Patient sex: F
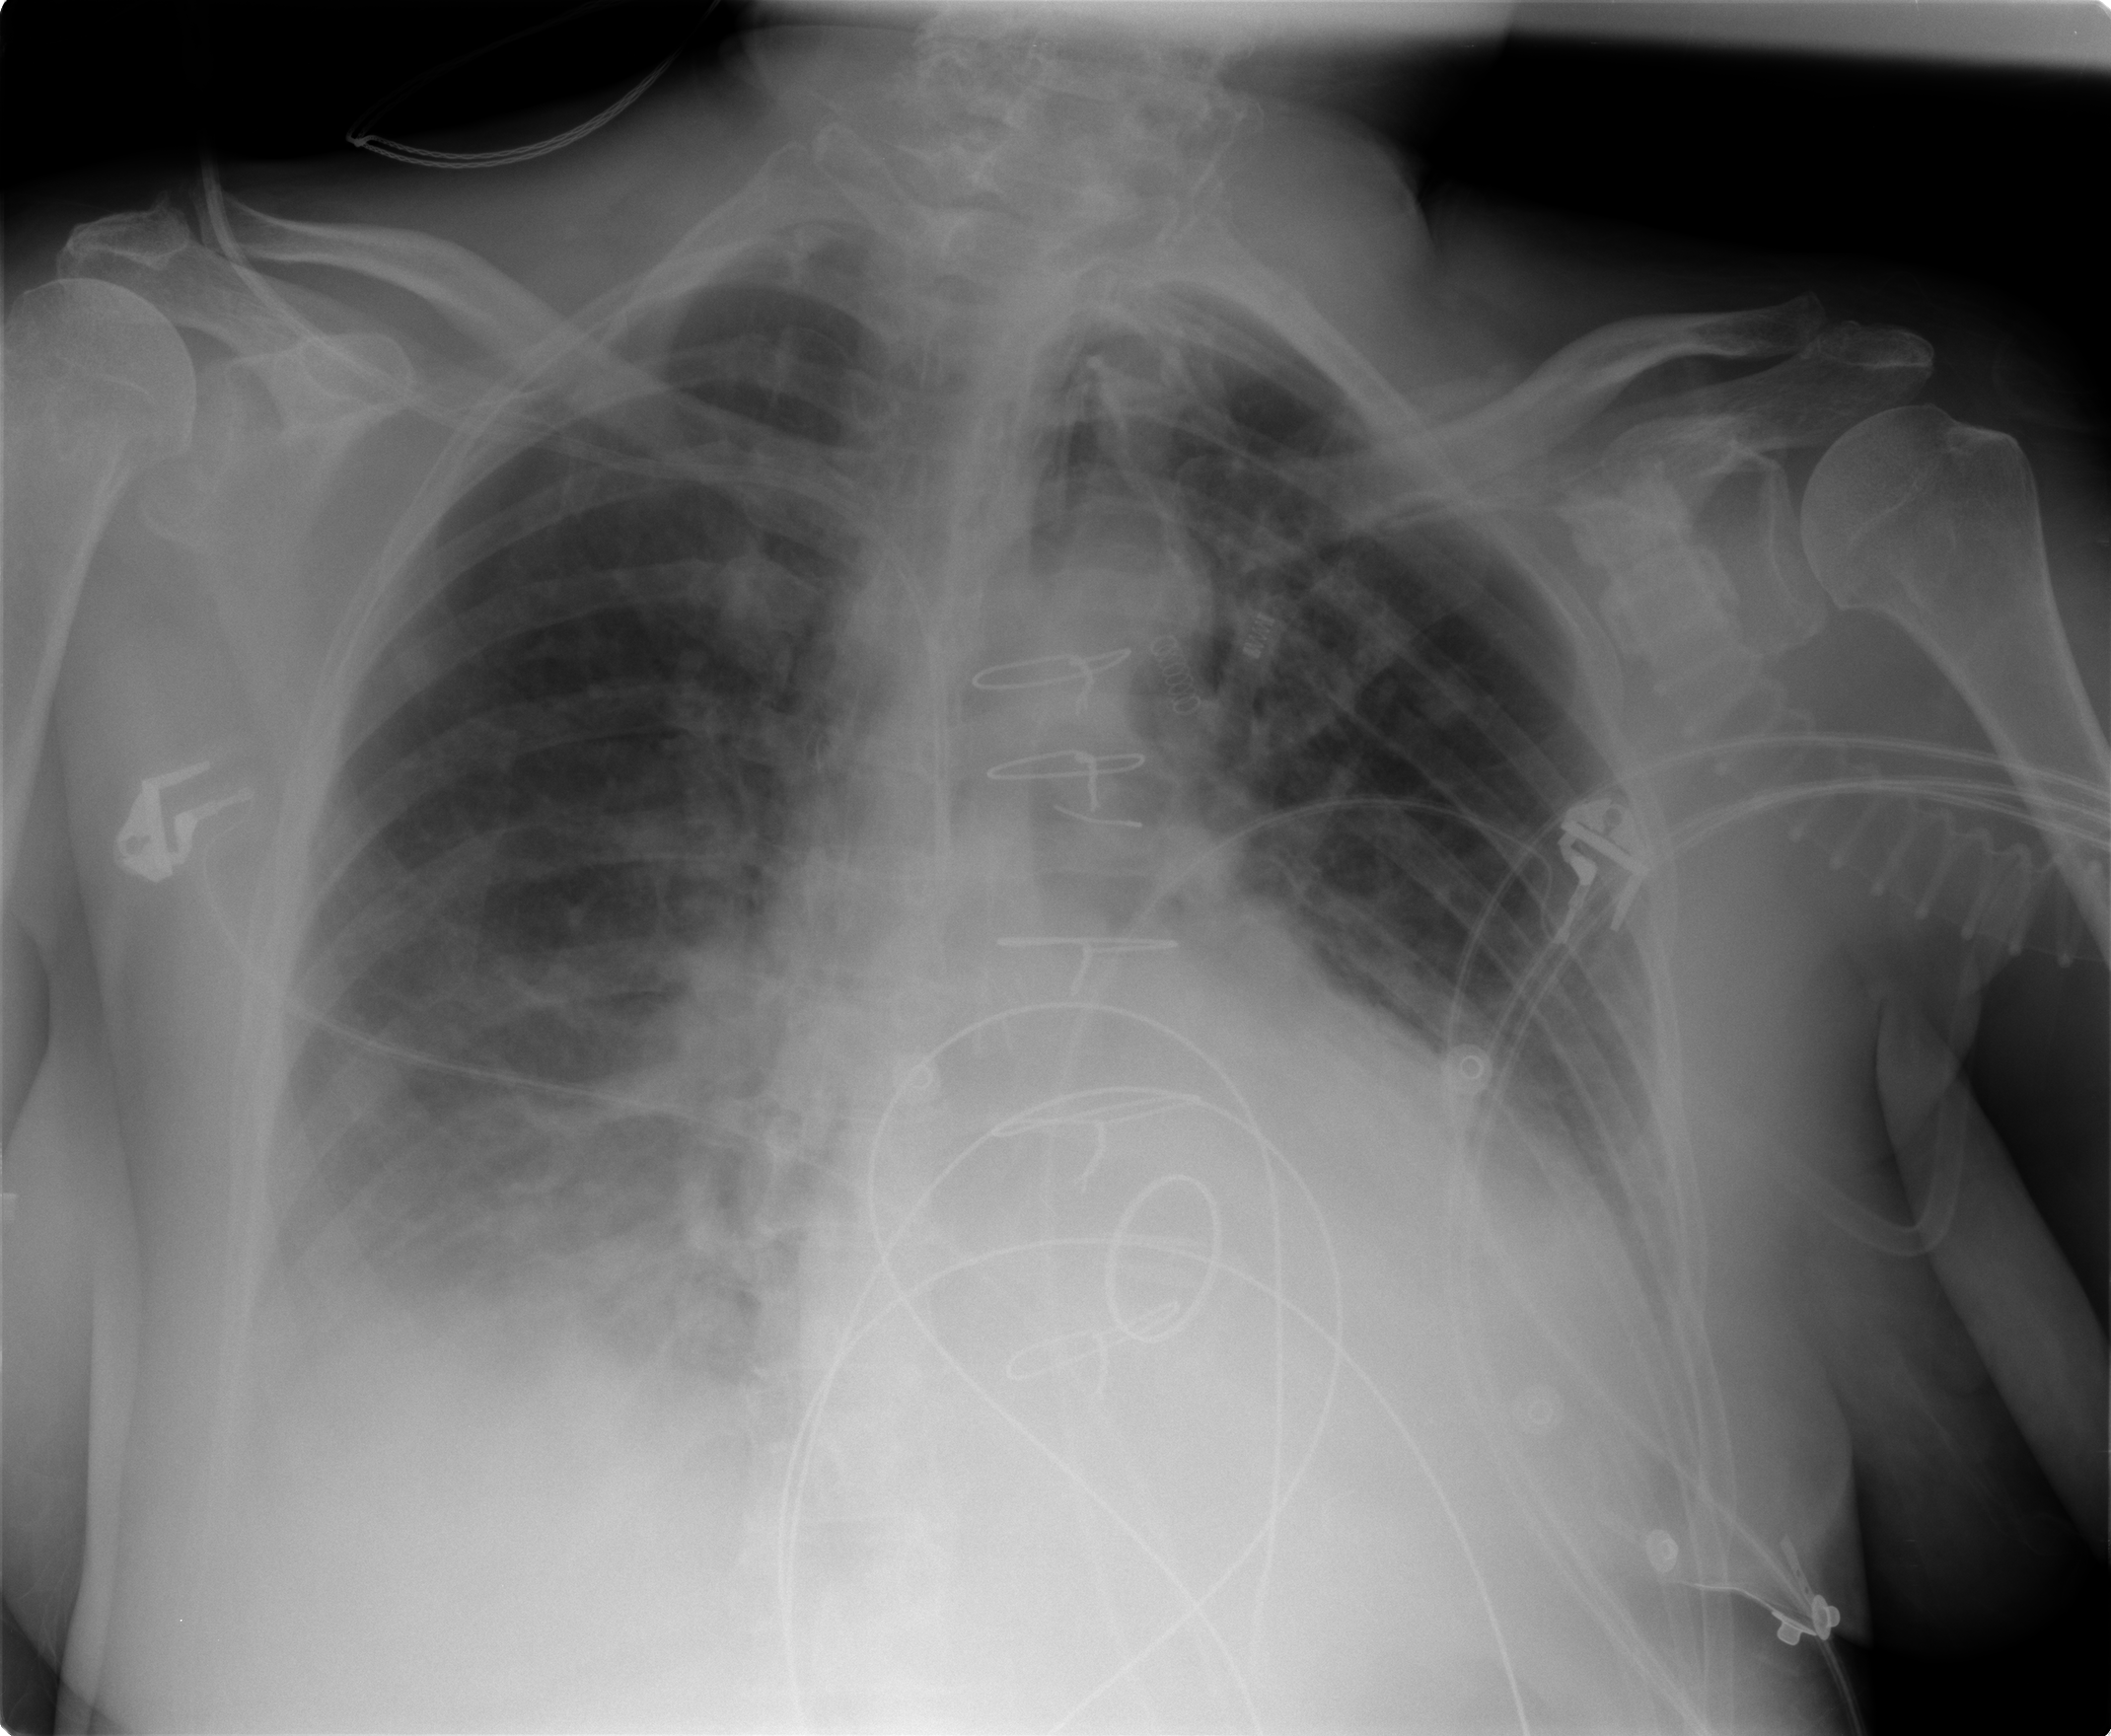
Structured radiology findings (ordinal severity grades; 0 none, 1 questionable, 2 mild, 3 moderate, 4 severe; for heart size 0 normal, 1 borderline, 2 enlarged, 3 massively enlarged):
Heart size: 2
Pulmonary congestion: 2
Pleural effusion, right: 3
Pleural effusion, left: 2
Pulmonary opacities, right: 2
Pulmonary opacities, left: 1
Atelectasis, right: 2
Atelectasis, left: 2